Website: walmart
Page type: store-pickup
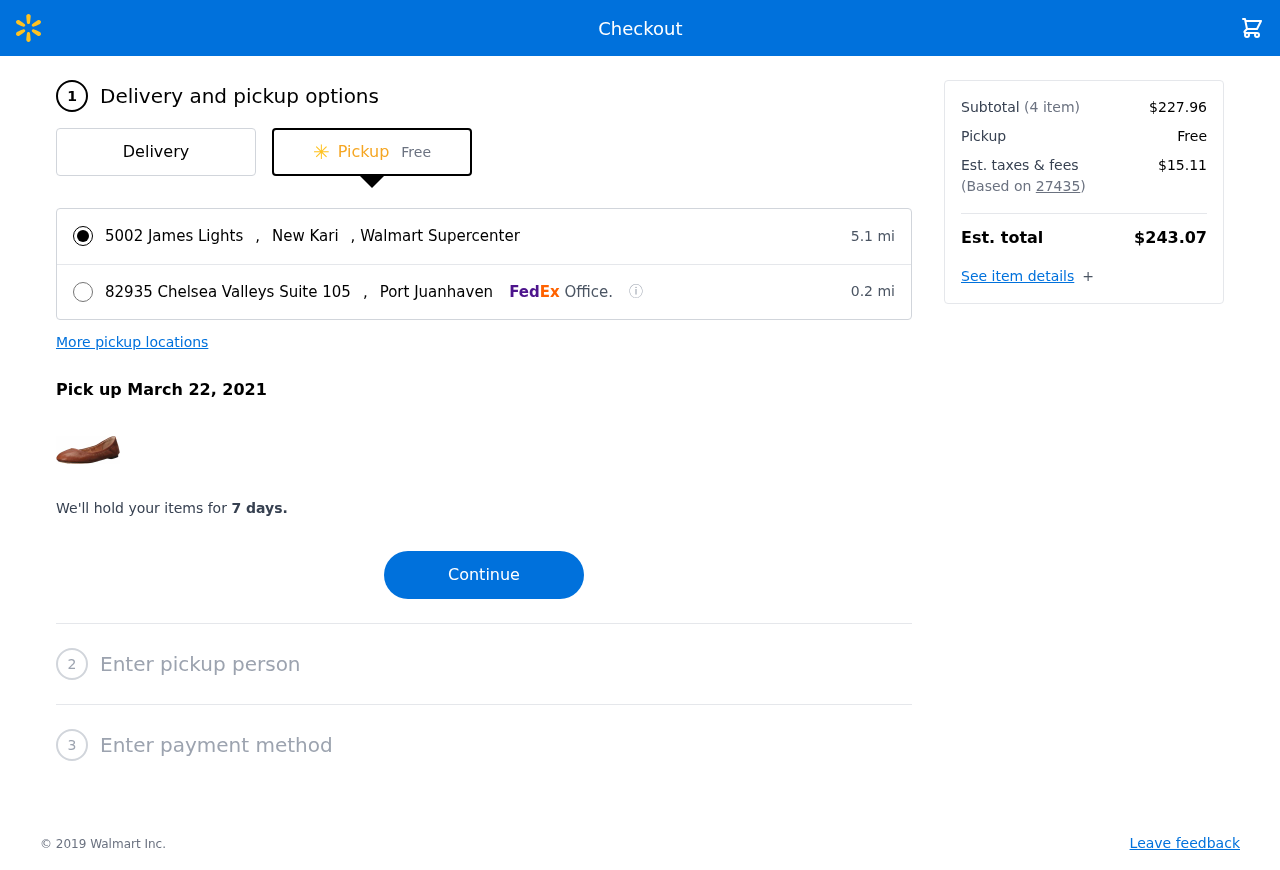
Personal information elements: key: PII_LOCATION1_CITY
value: New Kari
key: PII_LOCATION1_STREET
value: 5002 James Lights
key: PII_LOCATION2_CITY
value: Port Juanhaven
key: PII_LOCATION2_STREET
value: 82935 Chelsea Valleys Suite 105
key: PII_POSTCODE
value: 27435
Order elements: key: ORDER_DELIVERY_DATE
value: Pick up March 22, 2021
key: ORDER_NUM_ITEMS
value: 4
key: ORDER_SUBTOTAL
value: $227.96
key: ORDER_TAX
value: $15.11
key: ORDER_TOTAL
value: $243.07